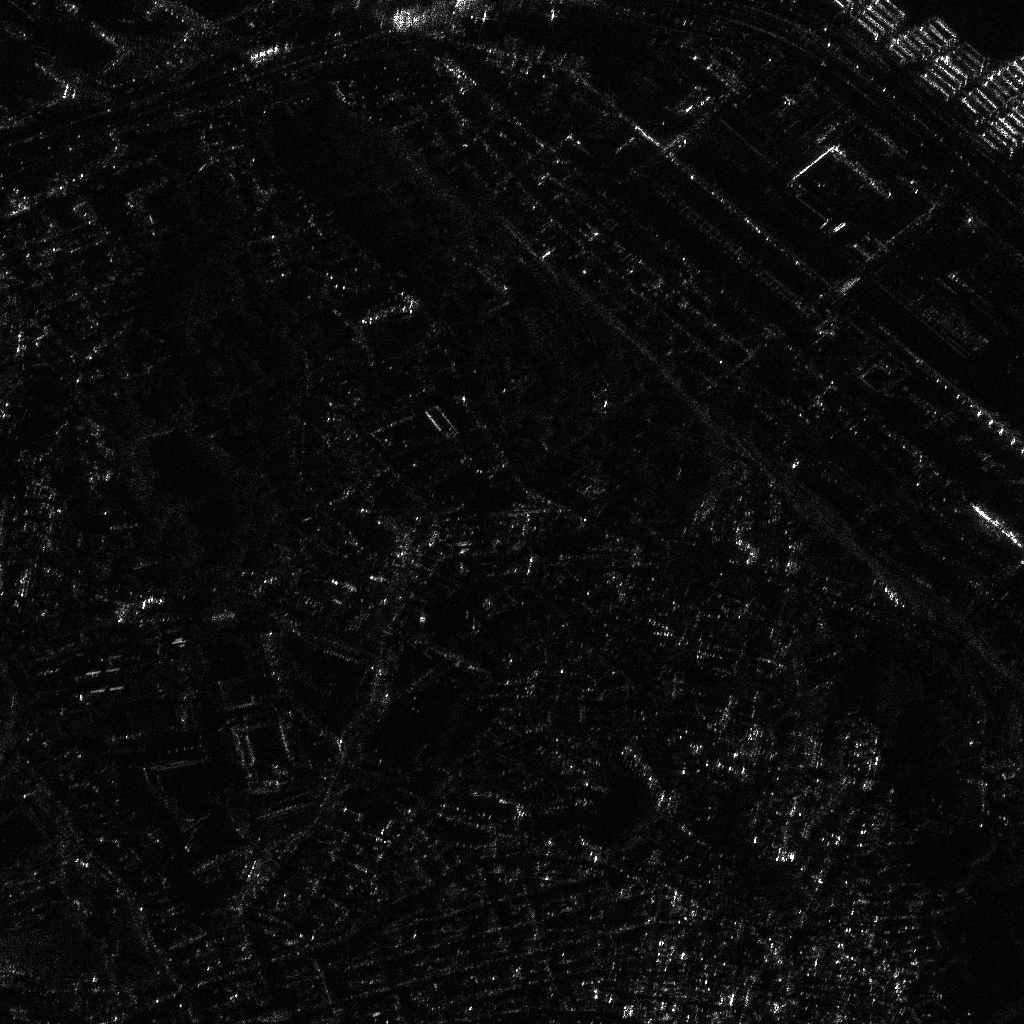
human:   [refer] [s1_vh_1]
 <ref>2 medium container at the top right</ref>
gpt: <box>[[90, 1, 93, 2, 46], [89, 2, 92, 3, 46]]</box>

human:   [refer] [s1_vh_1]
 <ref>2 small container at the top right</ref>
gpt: <box>[[85, 0, 87, 1, 46], [85, 0, 88, 1, 45]]</box>